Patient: sex M, age 32
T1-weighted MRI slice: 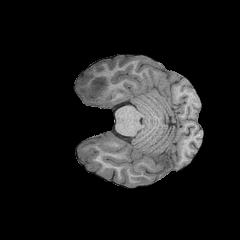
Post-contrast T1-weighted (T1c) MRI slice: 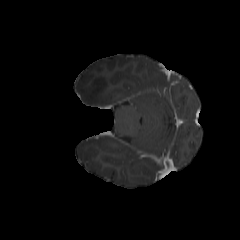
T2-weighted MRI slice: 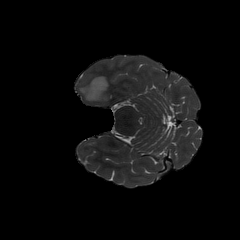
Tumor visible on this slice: yes
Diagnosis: Astrocytoma, IDH-mutant
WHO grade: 2